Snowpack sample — Loveland Pass, Silver Plume, Colorado, USA (12/14/25, 10:50 AM MST)
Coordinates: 39.664, -105.882
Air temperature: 36 °F
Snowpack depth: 67 cm
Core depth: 30 cm
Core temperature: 42.8 °F
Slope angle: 6°, slope face: 326°
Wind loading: low
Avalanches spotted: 0
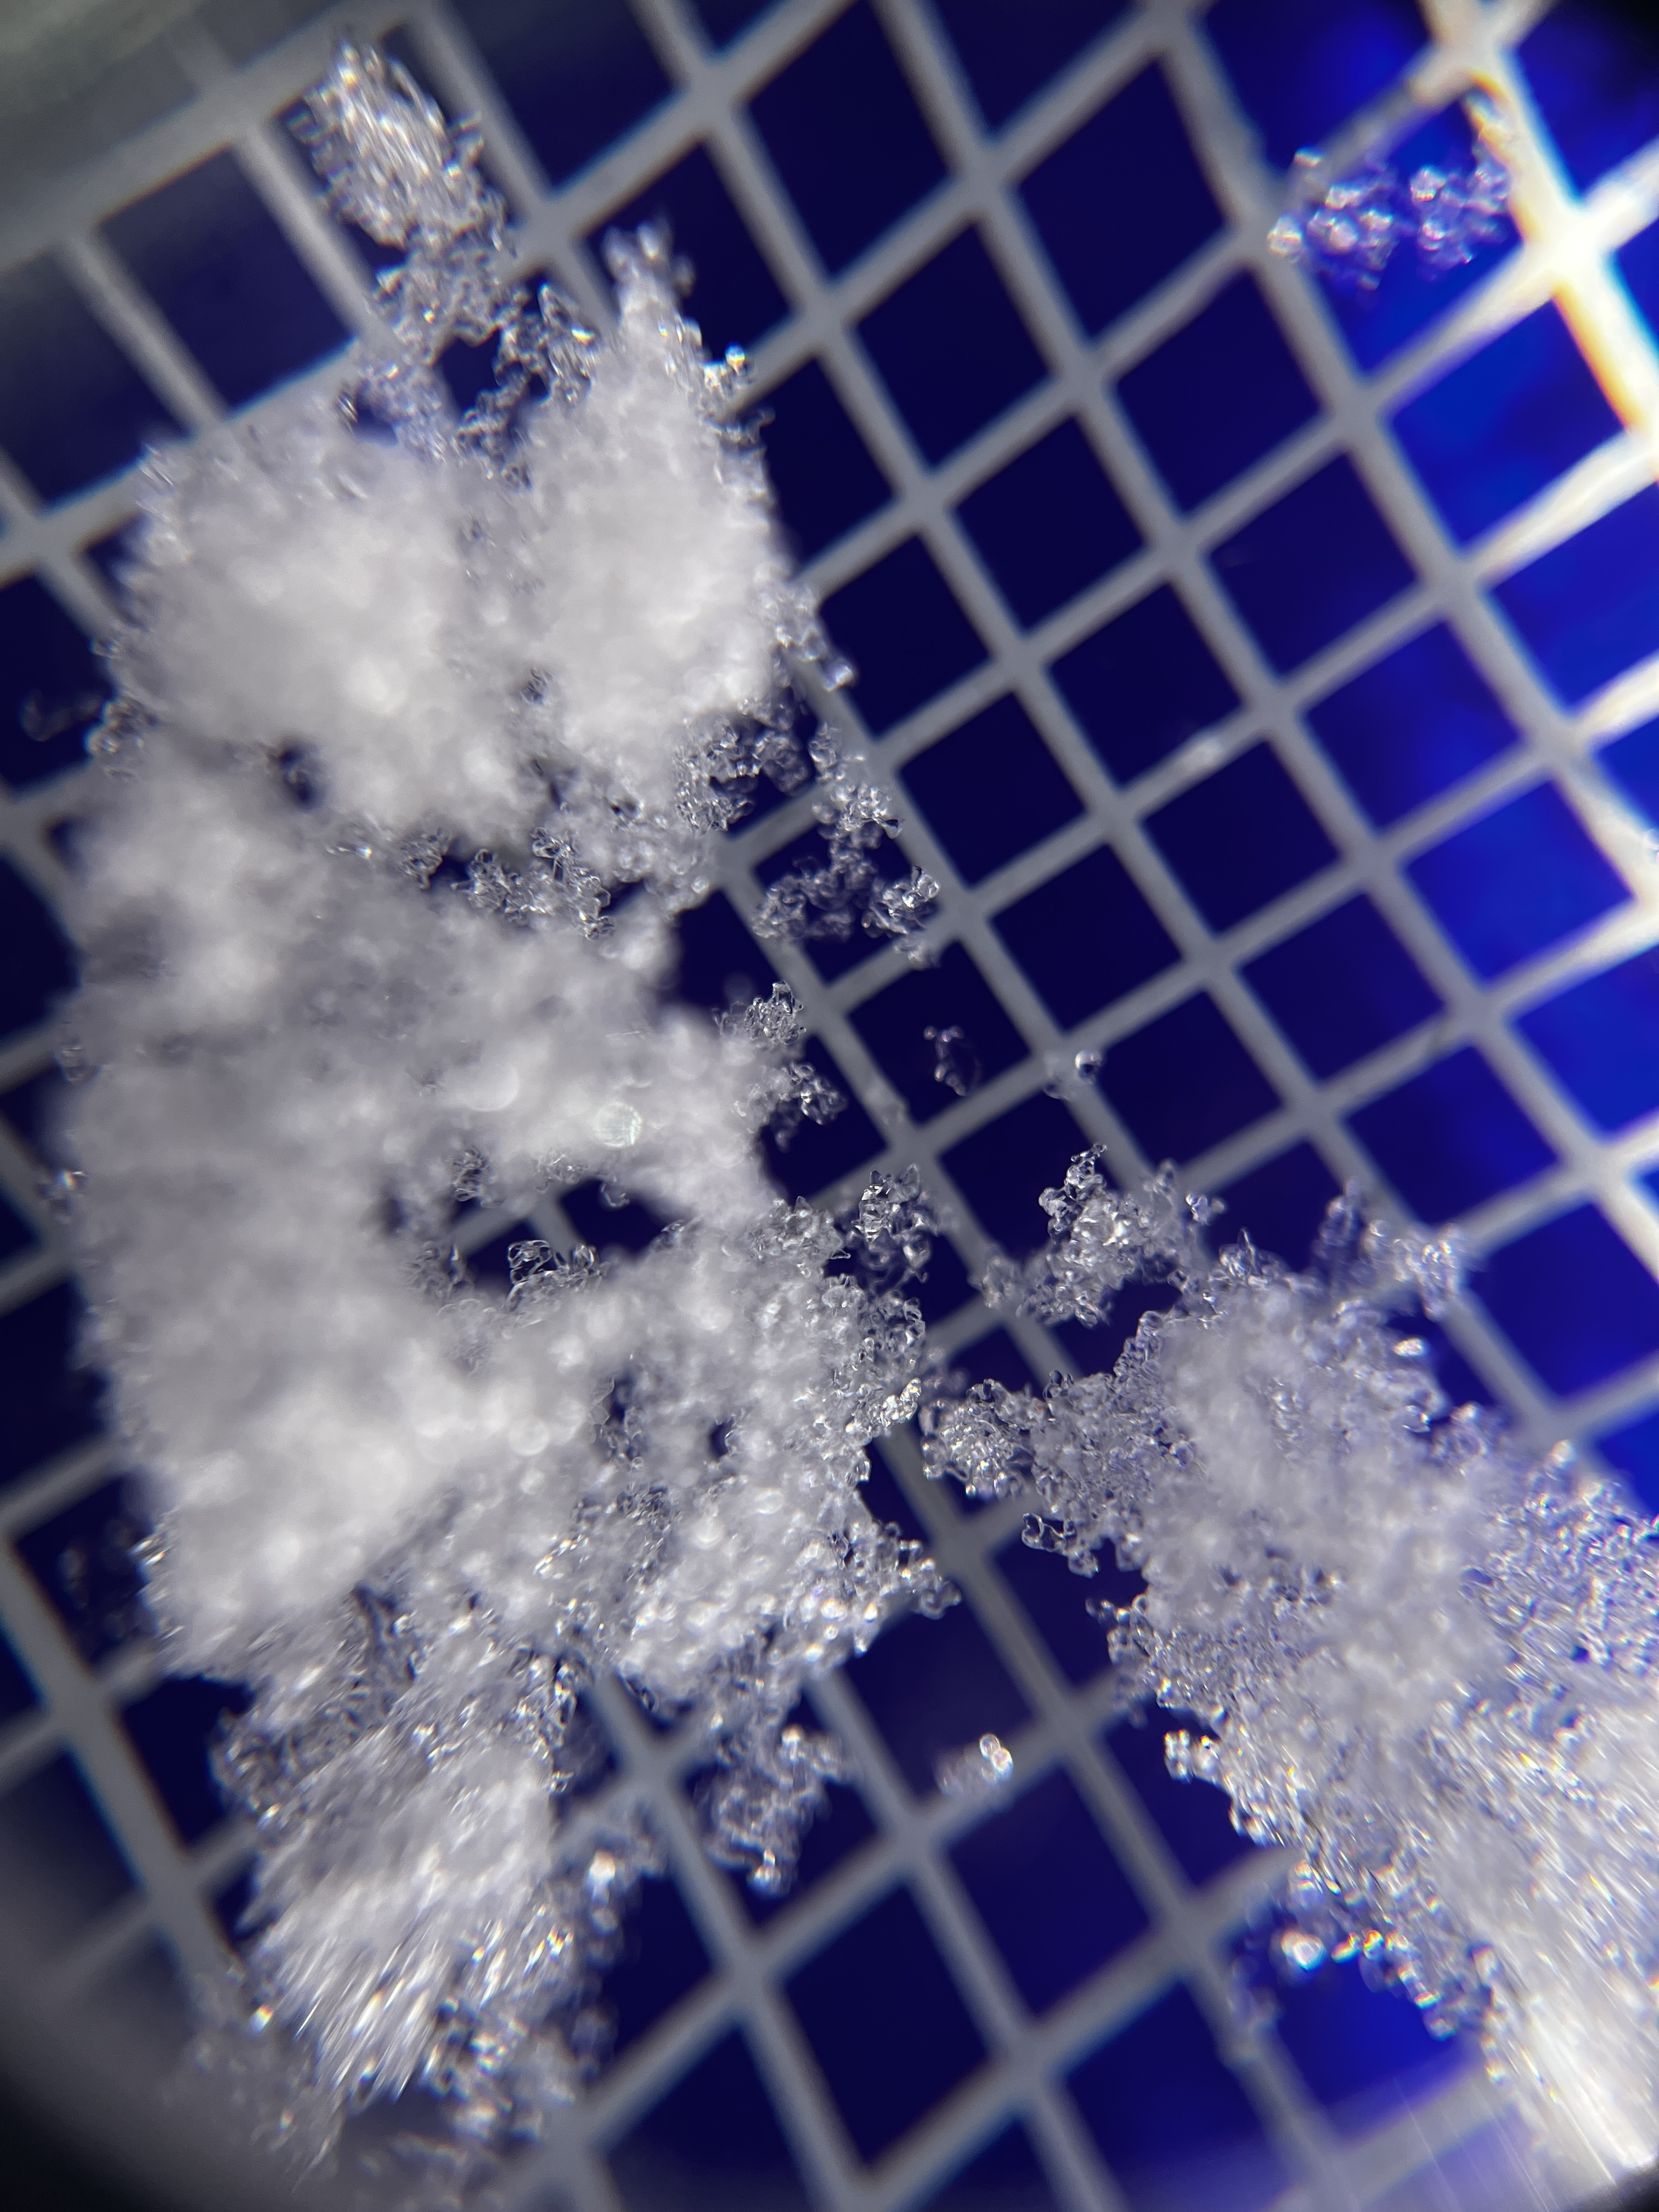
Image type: magnified_profile
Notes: No avalanches spotted, very late start to the season with minimal snowpack